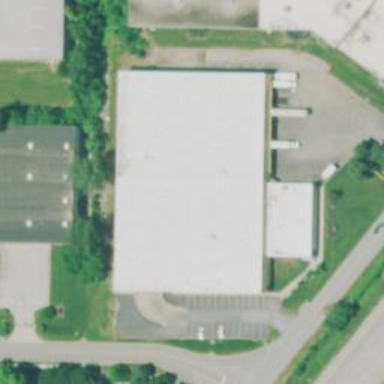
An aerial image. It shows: Car repair shop located in building.